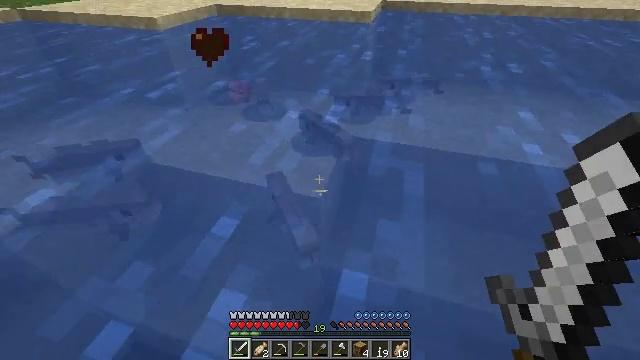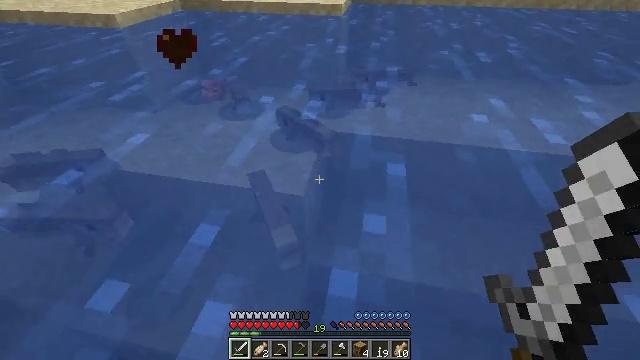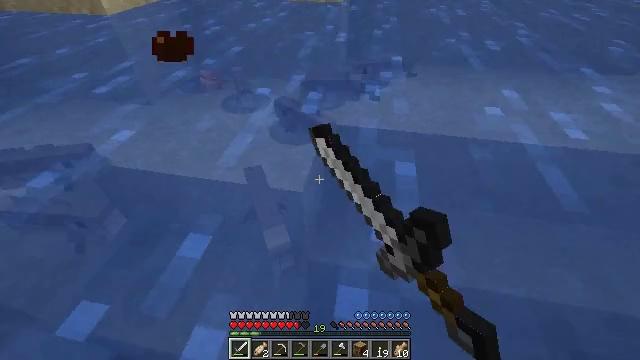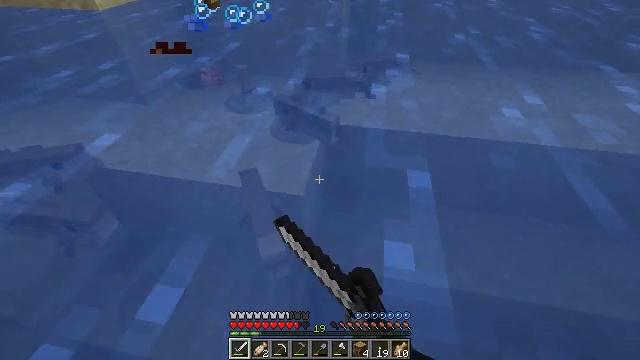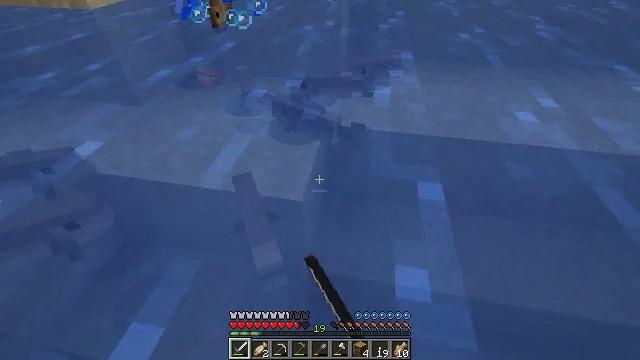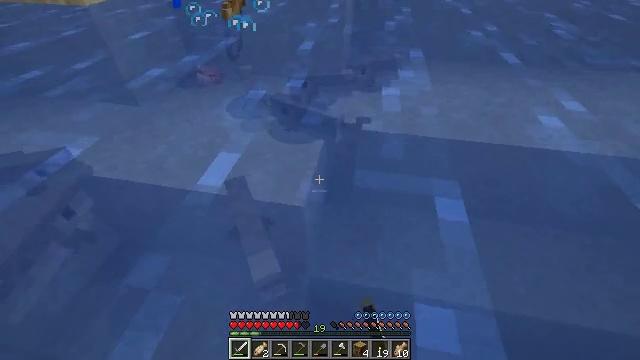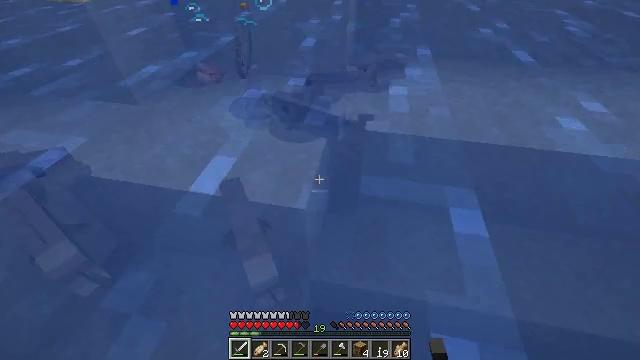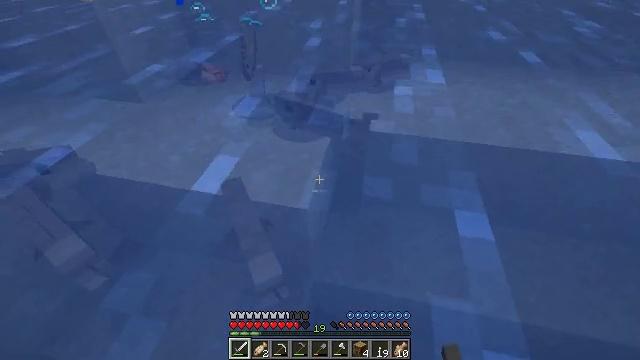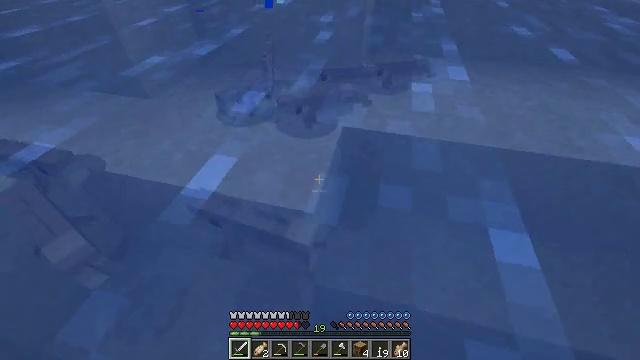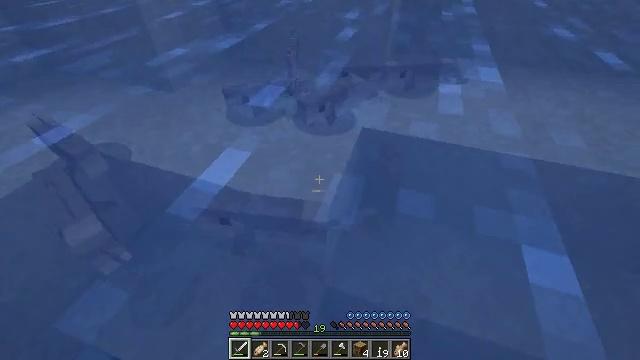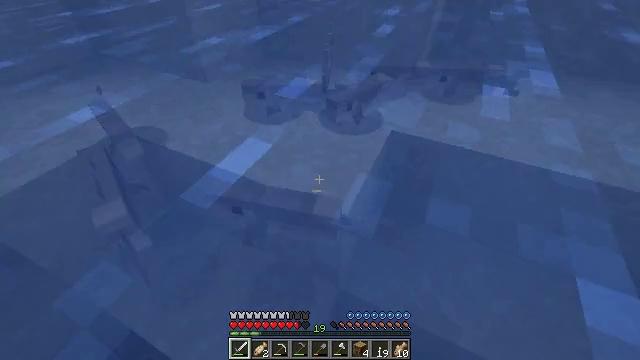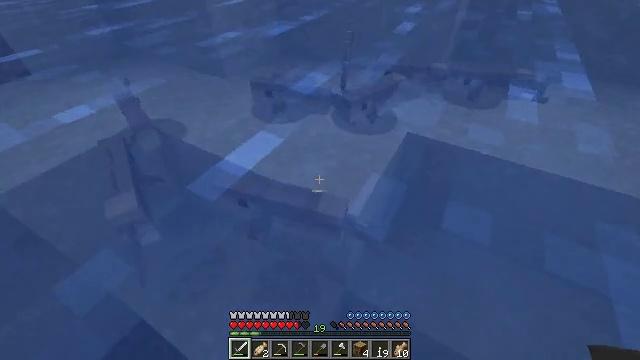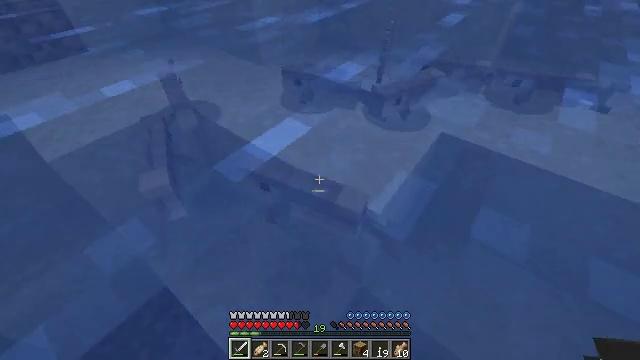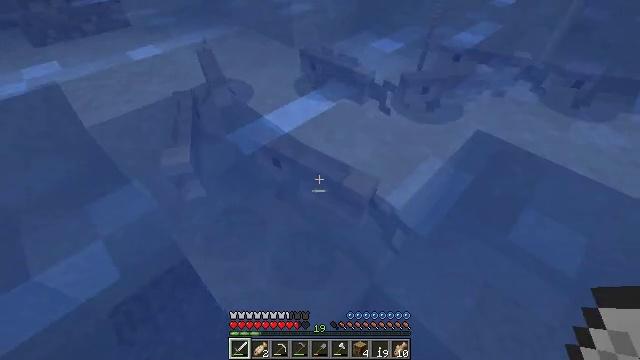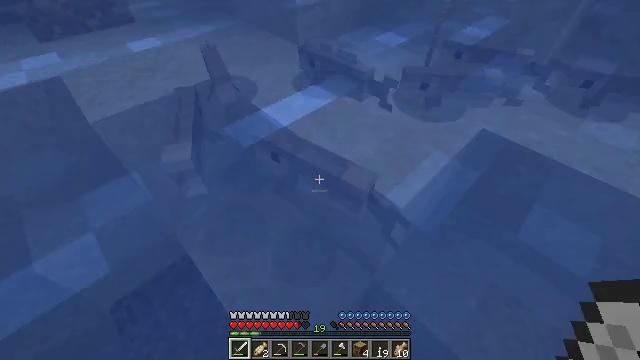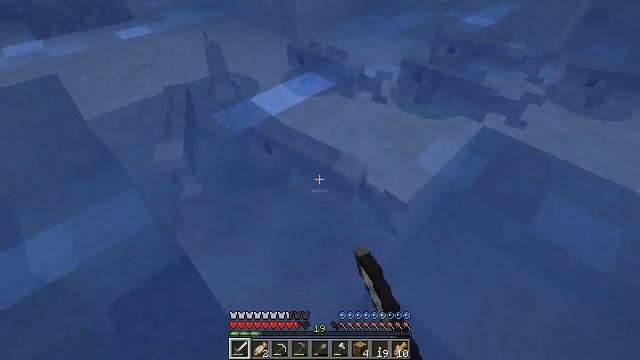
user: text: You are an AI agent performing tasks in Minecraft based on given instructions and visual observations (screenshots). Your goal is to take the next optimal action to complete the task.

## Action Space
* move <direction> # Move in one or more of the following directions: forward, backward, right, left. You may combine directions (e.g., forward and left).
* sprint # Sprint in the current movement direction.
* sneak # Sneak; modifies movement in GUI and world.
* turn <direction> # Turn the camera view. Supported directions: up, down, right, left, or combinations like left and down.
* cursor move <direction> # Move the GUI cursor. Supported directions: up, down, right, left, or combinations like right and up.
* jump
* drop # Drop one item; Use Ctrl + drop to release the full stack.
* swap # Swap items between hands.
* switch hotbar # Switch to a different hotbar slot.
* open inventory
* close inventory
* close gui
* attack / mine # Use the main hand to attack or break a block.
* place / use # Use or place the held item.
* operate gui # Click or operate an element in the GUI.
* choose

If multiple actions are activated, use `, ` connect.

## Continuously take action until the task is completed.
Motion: motion action
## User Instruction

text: Kill the cod.
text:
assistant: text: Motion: move forward, turn right, attack / mine
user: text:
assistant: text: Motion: move forward, turn down, attack / mine
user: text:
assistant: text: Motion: move forward, attack / mine
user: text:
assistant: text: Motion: move forward
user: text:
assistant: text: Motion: no_op
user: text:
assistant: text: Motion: no_op
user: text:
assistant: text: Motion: no_op
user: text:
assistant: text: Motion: turn left
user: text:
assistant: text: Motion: turn left
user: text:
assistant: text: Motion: turn left
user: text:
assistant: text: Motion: turn left
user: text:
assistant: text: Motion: turn left and down
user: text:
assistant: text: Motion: turn left and down
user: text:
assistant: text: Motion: attack / mine
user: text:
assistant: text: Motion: attack / mine
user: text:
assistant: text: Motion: attack / mine
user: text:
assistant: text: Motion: no_op
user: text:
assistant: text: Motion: no_op
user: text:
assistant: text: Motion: no_op
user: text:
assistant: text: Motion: no_op
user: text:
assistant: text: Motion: no_op
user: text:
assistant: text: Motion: turn left and up
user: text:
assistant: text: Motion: turn left and up
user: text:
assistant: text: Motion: turn left and up
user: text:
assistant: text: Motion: turn left and up
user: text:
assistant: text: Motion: turn left and up
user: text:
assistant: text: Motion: move forward, turn left, jump
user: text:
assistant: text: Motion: move forward, jump
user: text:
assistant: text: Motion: move forward, jump
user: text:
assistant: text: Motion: move forward, jump